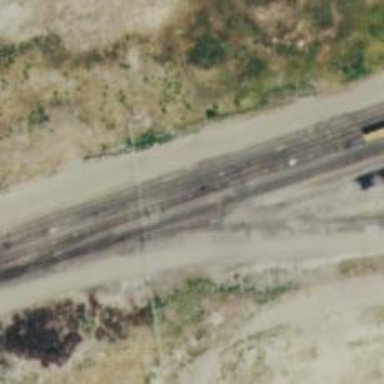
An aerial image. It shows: Railway yard in service.